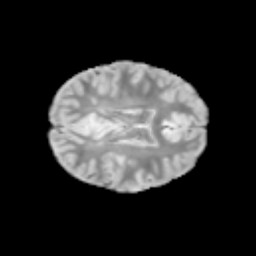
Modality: T2w
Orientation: axial
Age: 9
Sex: male
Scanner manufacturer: siemens
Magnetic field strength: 3 T
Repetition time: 3.8 s
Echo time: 0.07 s